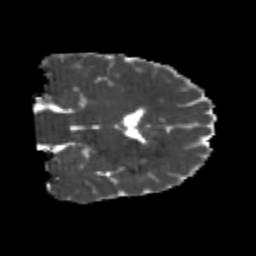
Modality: MD
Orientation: coronal
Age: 25
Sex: male
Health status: healthy
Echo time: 0.074 s